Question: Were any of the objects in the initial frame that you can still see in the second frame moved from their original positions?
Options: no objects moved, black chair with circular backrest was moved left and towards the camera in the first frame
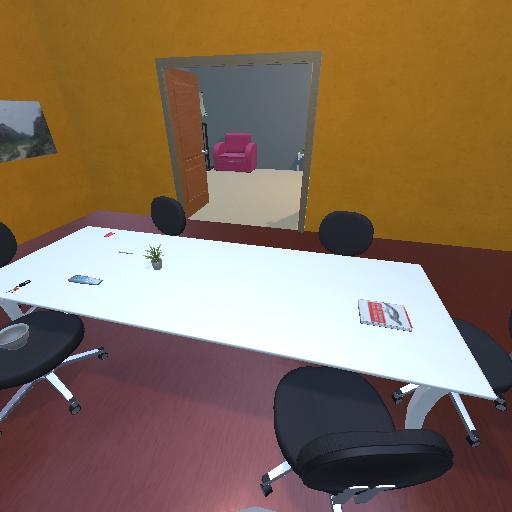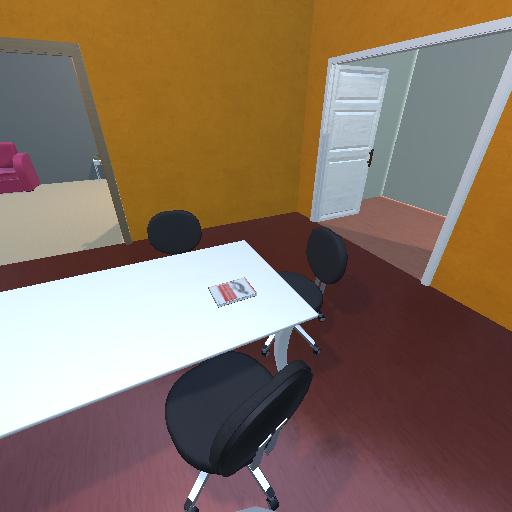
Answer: no objects moved